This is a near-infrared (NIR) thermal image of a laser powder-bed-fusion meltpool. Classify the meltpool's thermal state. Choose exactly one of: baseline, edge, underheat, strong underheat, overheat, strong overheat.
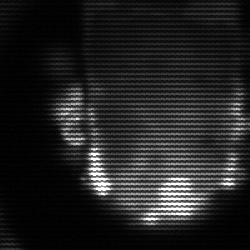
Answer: baseline